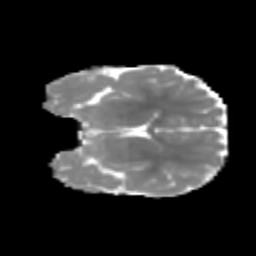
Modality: MD
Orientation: coronal
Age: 8
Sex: female
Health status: healthy